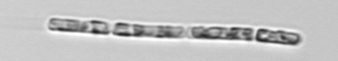
Label: Dactyliosolen_fragilissimus